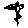
Label: bird